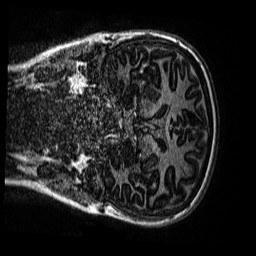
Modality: MP2RAGE
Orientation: coronal
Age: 12
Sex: female
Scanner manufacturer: siemens
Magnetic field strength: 3 T
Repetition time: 4 s
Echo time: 0.00299 s